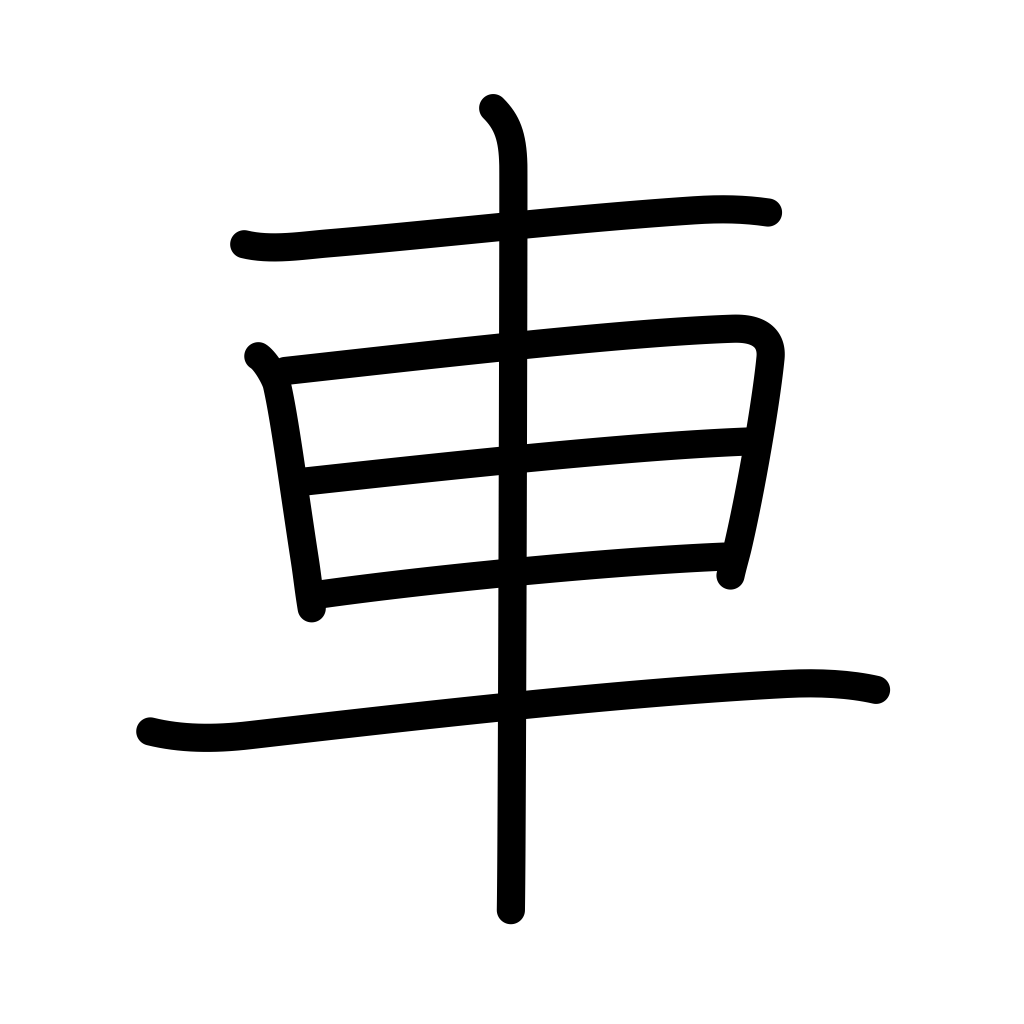
Meaning: car